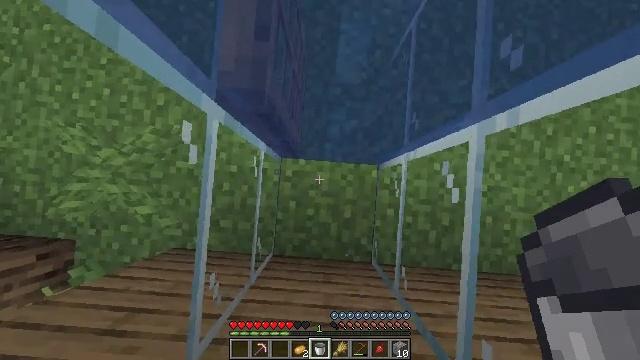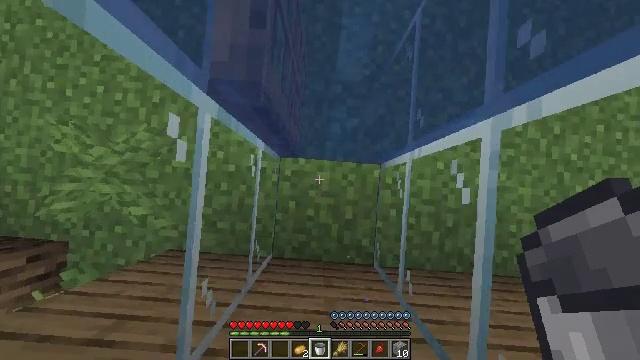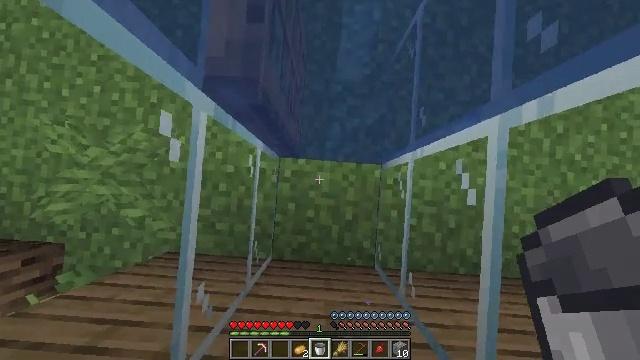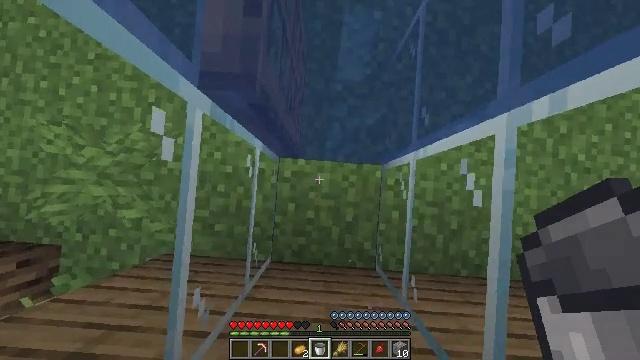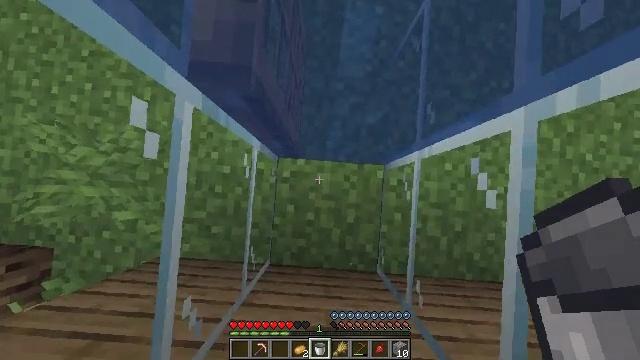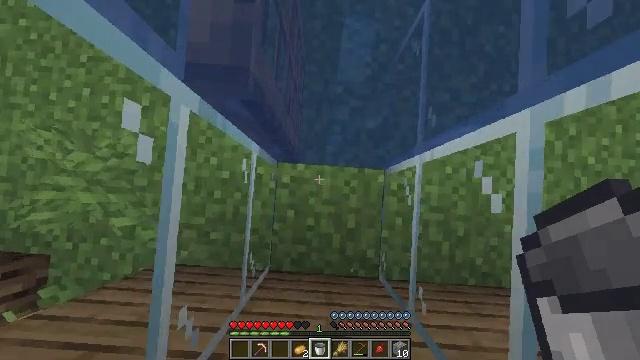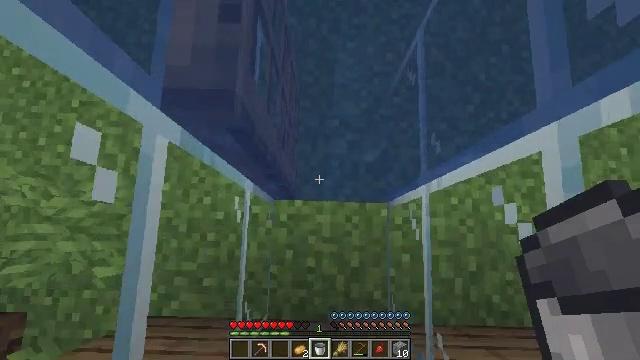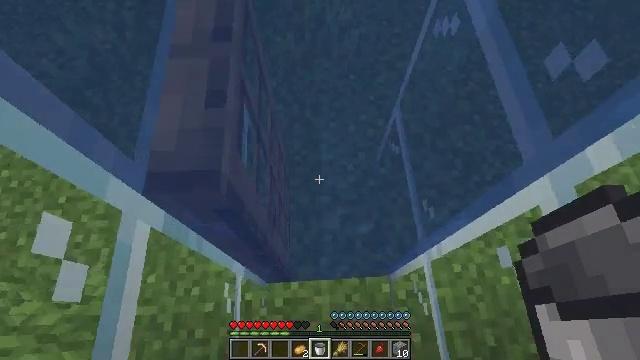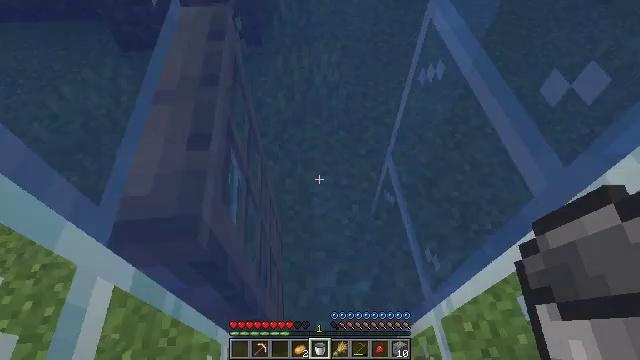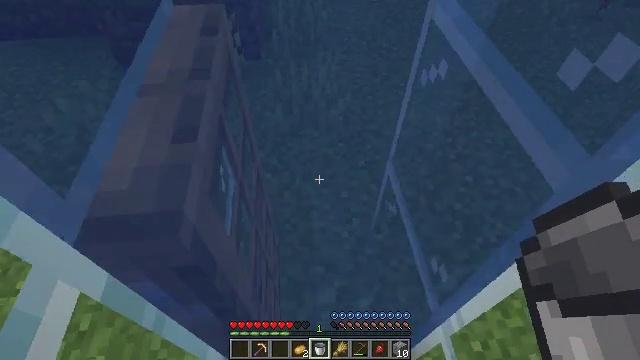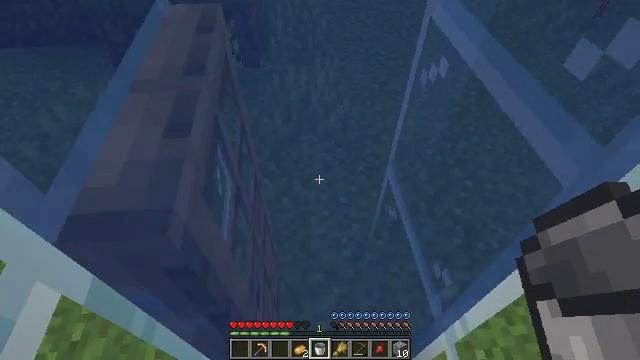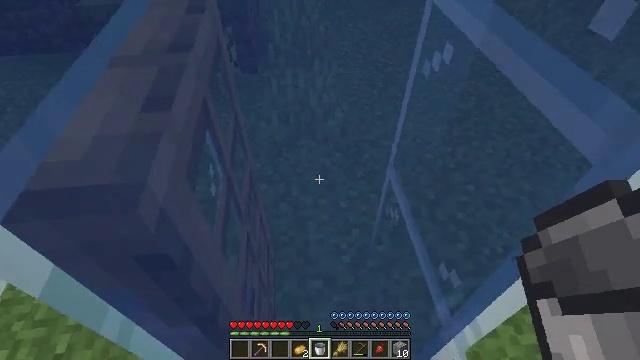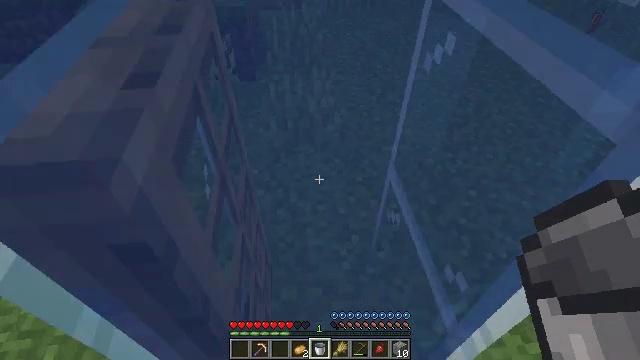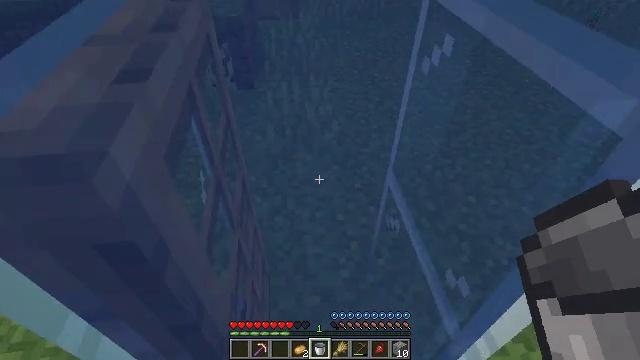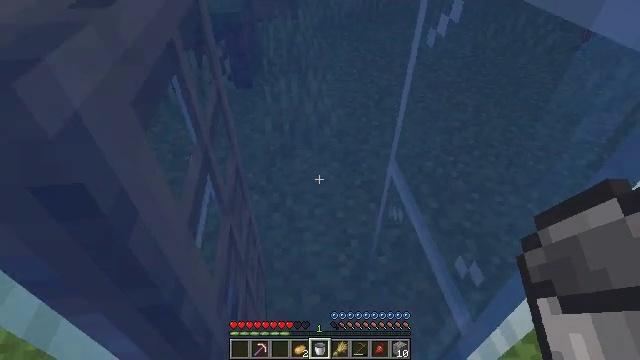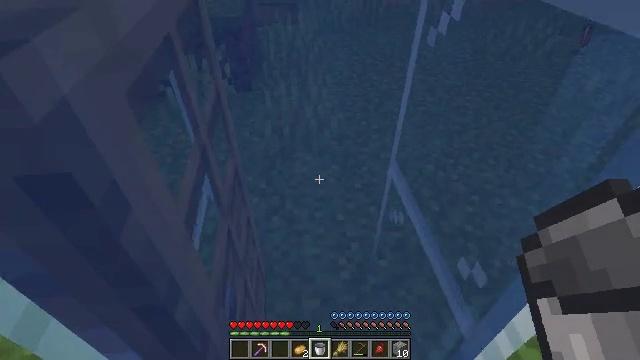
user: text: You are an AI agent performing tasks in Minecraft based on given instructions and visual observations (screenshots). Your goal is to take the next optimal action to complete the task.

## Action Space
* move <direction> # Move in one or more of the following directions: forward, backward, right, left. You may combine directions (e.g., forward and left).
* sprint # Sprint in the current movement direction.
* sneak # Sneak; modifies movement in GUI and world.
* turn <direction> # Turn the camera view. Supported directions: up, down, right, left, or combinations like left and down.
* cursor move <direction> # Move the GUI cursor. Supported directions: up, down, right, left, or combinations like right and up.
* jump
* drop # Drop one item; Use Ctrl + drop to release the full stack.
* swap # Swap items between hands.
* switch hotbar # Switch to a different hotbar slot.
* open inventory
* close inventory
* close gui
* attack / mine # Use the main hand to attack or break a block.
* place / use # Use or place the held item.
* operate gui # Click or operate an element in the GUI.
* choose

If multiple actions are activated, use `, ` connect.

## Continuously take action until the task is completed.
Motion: motion action
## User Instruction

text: Mine cobblestone underground.
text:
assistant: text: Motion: move forward
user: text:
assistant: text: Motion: move forward
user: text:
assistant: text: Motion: move forward
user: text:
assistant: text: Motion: move forward
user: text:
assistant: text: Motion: move forward
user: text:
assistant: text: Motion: move forward, turn right and up
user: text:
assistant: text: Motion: move forward, turn right and up
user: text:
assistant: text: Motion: move forward, turn right and up
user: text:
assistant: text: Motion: move forward, turn up
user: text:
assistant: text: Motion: move forward, turn up
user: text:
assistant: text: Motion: move forward, turn up
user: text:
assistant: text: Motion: move forward, turn up
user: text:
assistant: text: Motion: move forward, turn up
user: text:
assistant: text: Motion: move forward, turn up
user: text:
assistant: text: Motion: move forward
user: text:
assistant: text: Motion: move forward
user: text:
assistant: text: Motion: move forward
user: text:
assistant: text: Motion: move forward
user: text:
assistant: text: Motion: move forward
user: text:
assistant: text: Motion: move forward
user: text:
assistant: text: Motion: move forward
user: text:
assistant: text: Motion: move forward
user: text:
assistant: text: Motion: move forward
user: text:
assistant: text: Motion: move forward
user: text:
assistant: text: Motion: move forward
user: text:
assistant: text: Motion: move forward
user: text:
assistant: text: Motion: move forward
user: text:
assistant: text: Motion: move forward
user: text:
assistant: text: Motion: move forward
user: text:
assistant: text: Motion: move forward